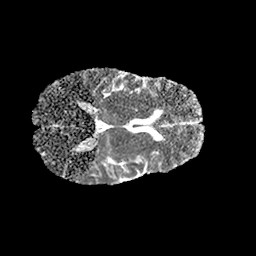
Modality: ADC
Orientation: axial
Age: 60
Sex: male
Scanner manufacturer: philips
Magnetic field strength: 1.5 T
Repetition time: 3.659 s
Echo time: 0.07233 s